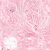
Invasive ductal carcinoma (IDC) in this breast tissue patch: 0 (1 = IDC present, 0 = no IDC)